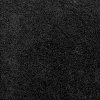
Atmospheric dust classification: dusty